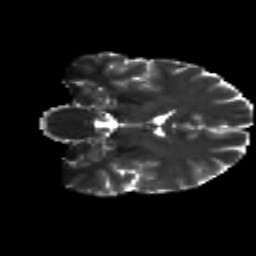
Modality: T2w
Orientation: coronal
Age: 31
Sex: male
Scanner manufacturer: siemens
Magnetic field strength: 3 T
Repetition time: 8.8 s
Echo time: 0.085 s